Question: Given some known input values and observed outputs, determine how many possible combinations exist for the unknown inputs that would produce the same outputs.
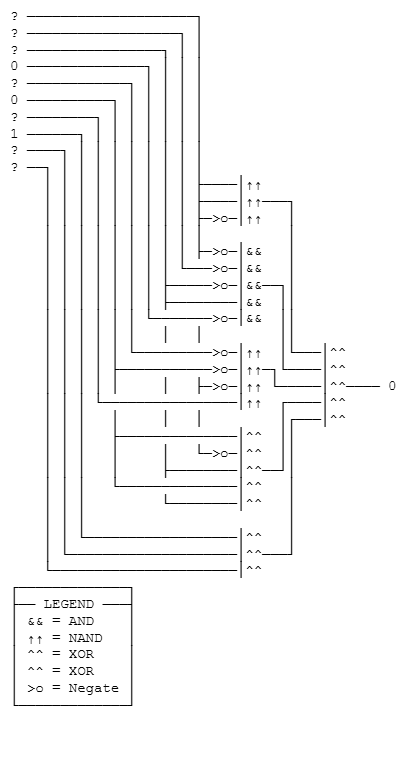
Answer: 0